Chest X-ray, PA view. Patient: 30 years old, sex F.
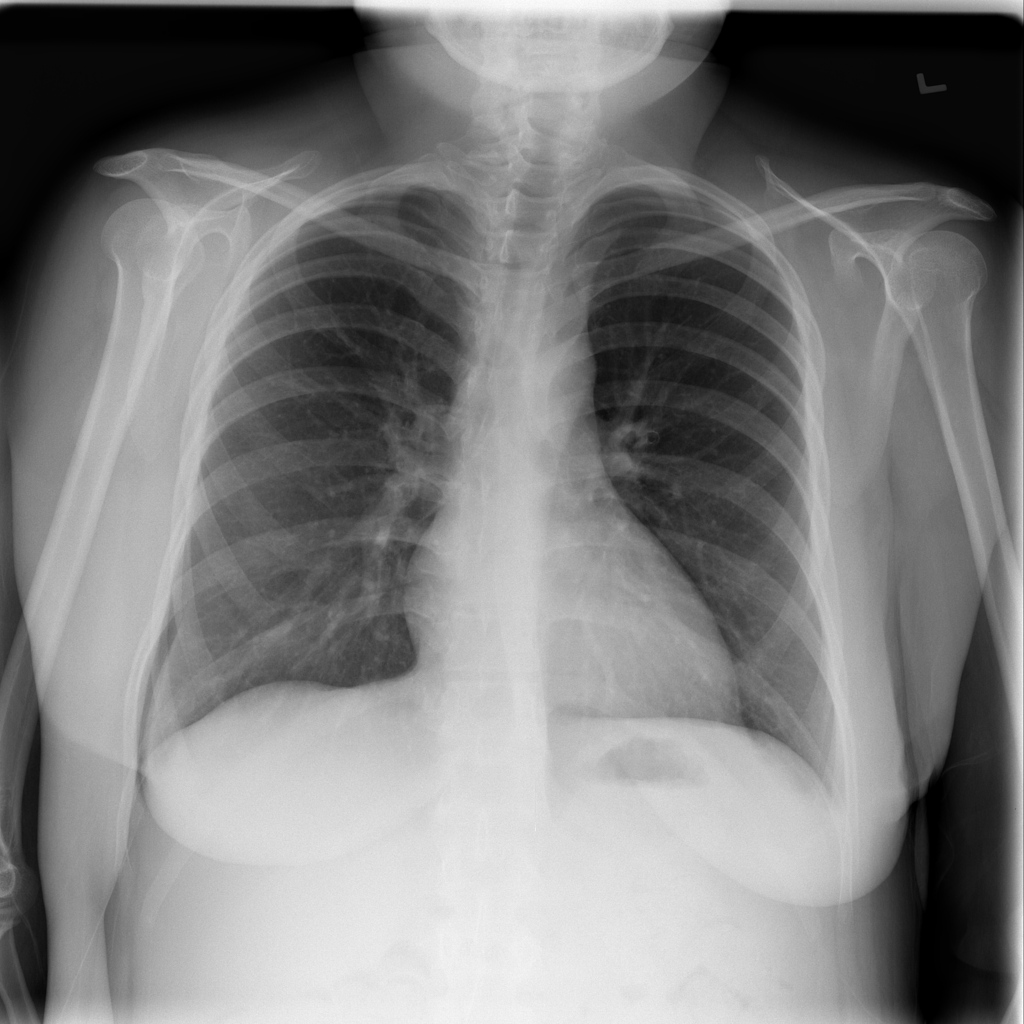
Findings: No Finding